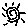
Label: sun